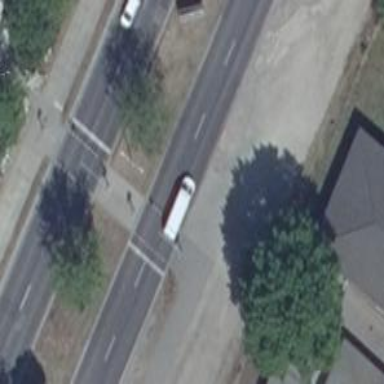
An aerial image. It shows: Traffic signal crossing.